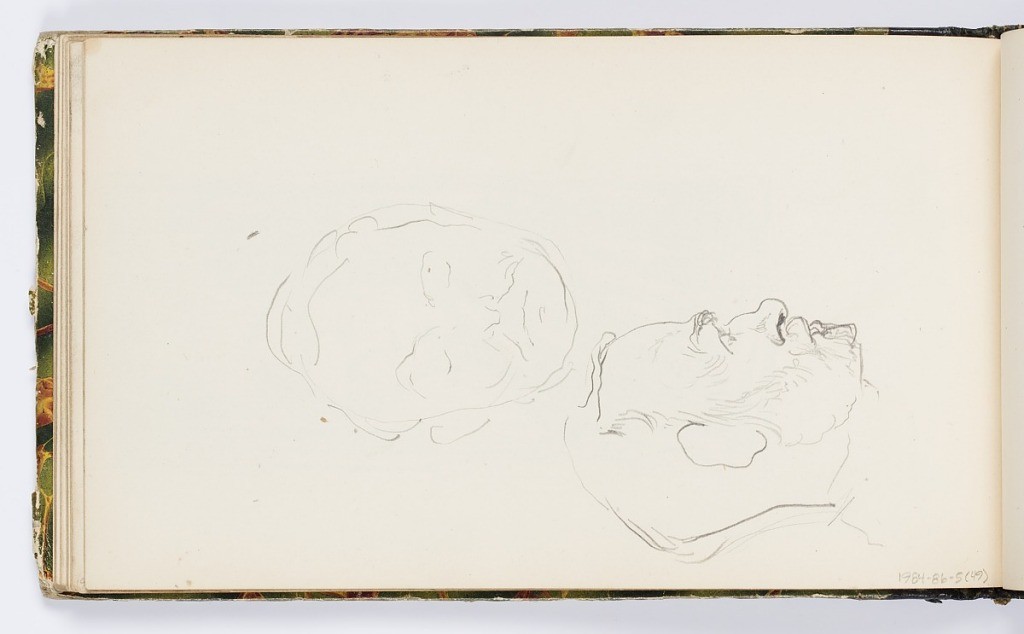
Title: Sketchbook Page: Two Heads
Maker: Kenyon Cox, American, 1856–1919
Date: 1875
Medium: Graphite on paper
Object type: Sketchbook folio
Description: Two sketches of the head of a bearded man, one in right profile and one seen frontally.